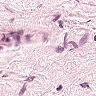
Metastatic tissue present: no